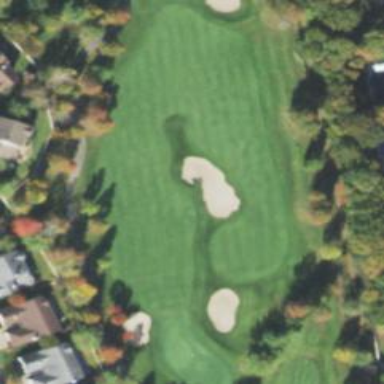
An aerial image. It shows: View of golf hole.